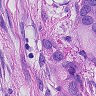
Metastatic tissue present: yes